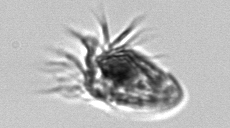
Label: Tontonia_appendiculariformis